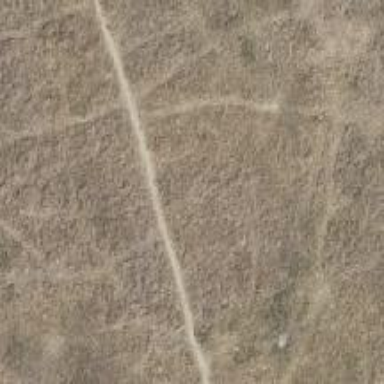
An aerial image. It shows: Ground path.